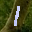
Label: 1